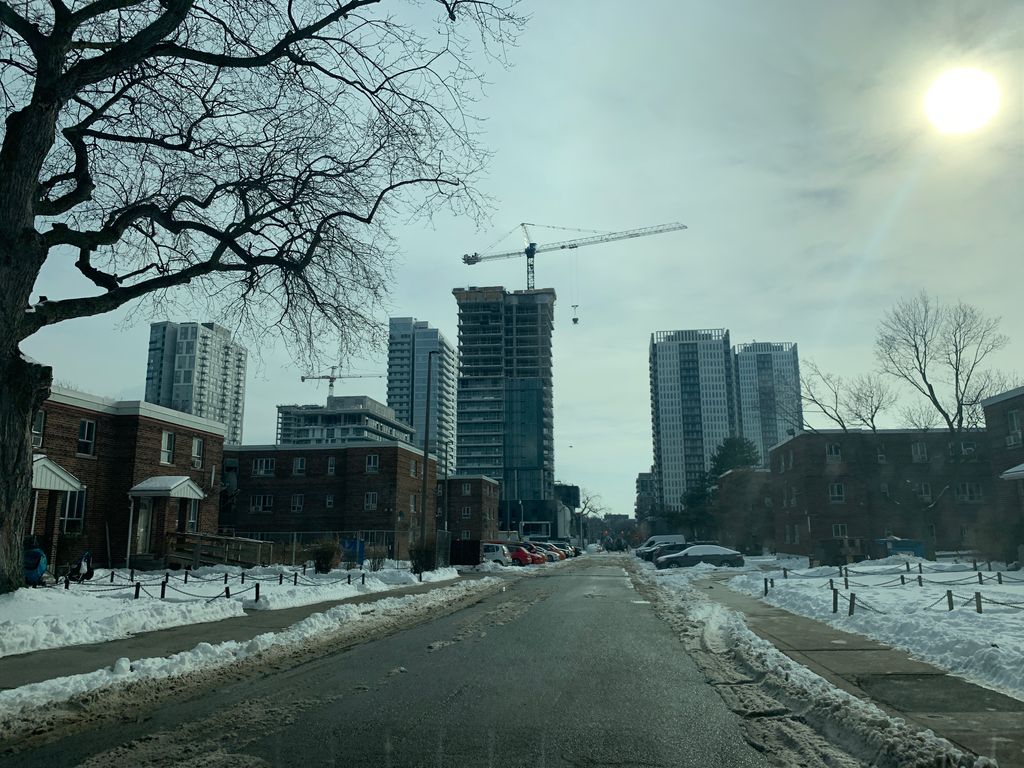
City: toronto